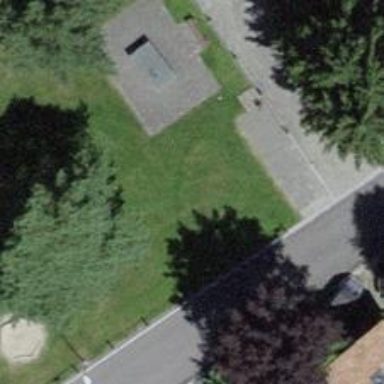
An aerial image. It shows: Playground with swings.